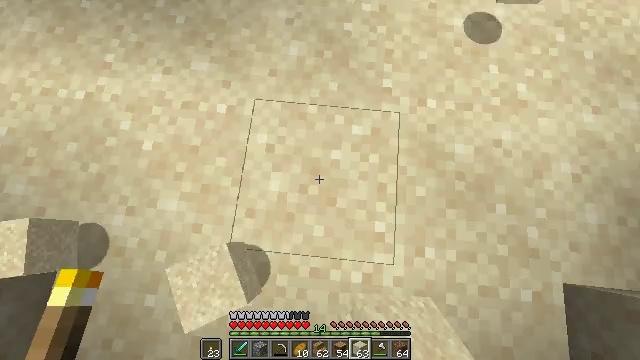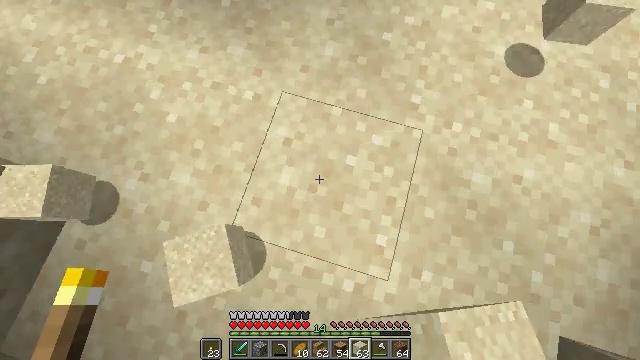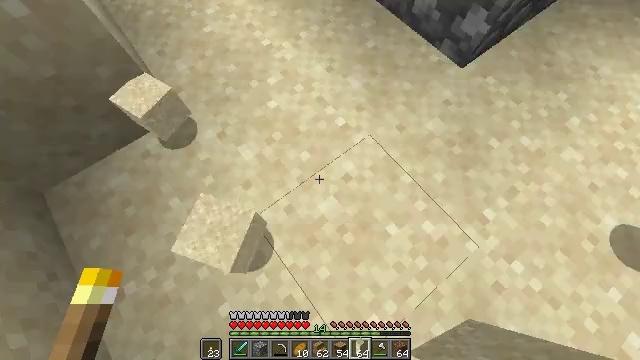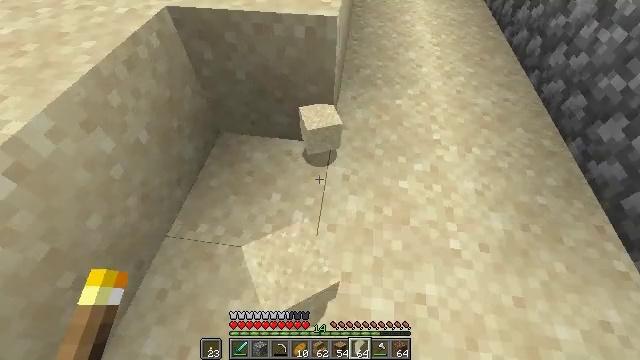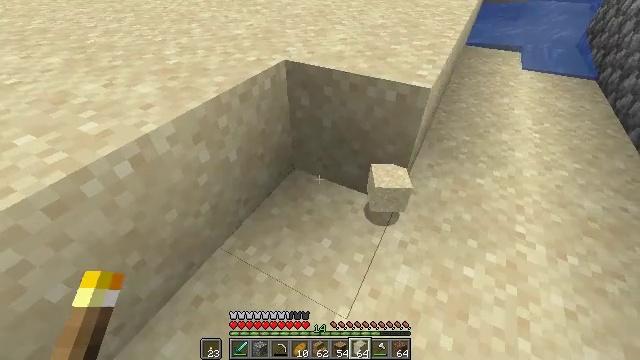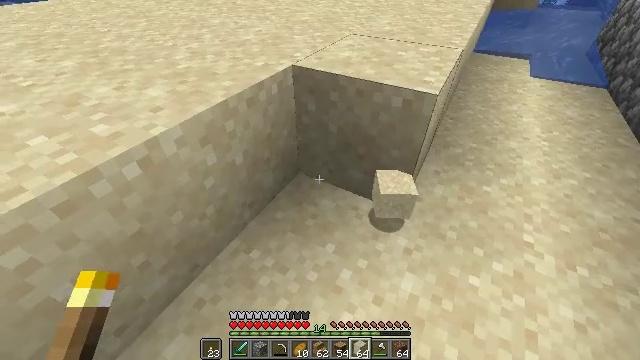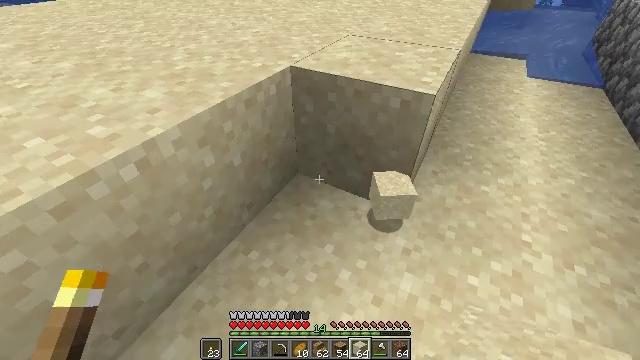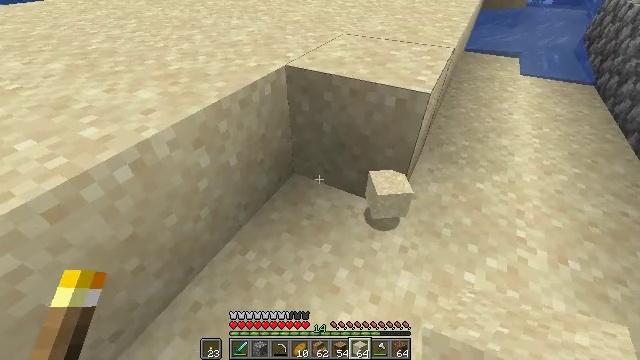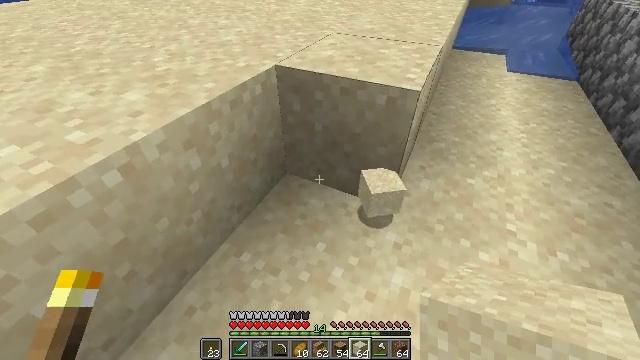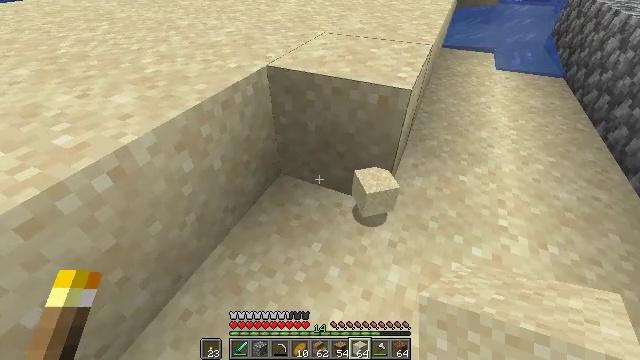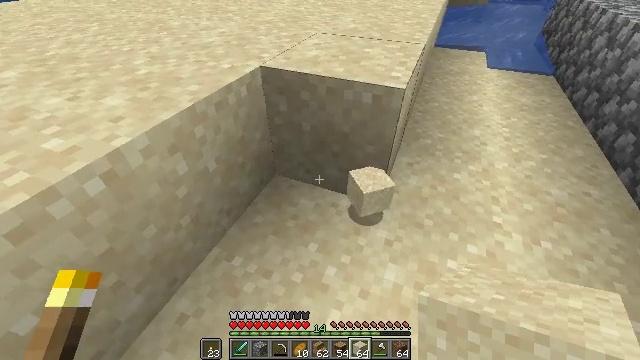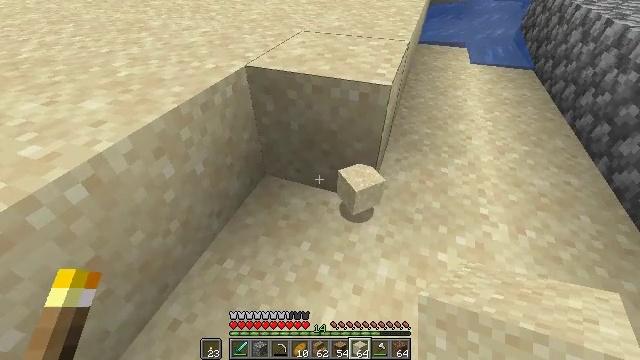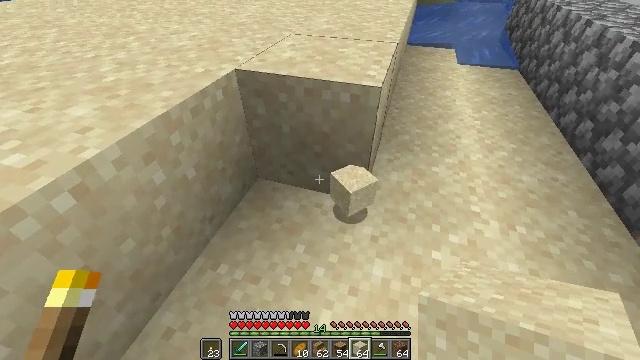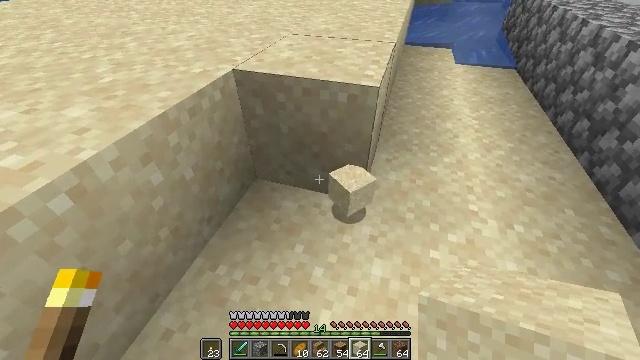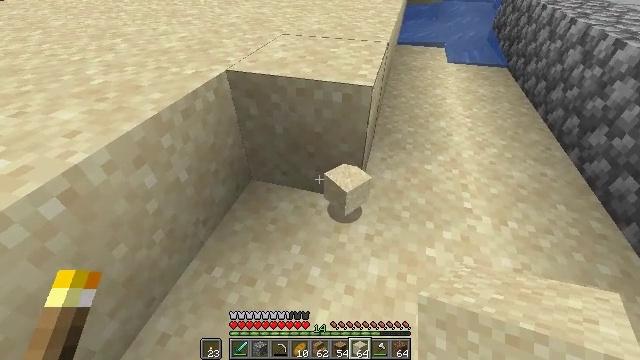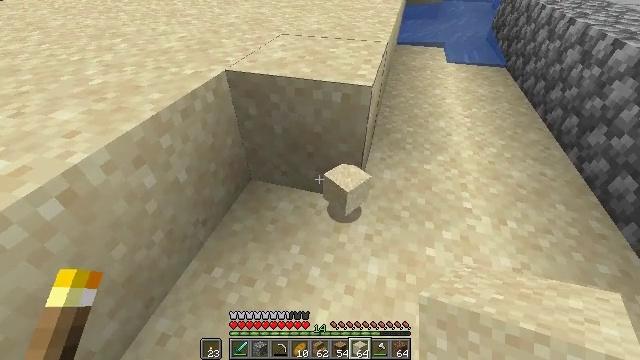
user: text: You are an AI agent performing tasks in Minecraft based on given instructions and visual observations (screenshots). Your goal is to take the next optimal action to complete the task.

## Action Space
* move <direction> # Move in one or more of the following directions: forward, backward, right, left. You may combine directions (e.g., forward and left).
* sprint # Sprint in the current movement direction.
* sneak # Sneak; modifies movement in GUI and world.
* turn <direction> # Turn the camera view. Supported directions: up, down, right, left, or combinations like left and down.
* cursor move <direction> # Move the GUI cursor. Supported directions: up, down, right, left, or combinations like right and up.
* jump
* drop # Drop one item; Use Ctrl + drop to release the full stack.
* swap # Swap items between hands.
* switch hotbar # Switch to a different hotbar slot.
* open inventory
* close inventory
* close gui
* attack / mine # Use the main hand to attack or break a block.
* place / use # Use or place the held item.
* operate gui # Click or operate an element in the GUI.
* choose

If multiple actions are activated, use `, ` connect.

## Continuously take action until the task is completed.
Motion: motion action
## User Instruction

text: Drop sand.
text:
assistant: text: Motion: turn left
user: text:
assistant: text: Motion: turn left and up
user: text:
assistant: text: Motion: turn left and up
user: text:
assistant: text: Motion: turn left and up
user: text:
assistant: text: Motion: turn left and up
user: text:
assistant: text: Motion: no_op
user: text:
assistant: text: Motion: turn right
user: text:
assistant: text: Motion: turn right
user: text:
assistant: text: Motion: turn right
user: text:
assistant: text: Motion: turn right
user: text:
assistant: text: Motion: turn right
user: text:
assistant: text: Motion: turn right
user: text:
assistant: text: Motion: no_op
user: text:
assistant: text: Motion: turn right
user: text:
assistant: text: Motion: no_op
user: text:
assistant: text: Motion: no_op
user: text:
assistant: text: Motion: no_op
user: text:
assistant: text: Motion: no_op
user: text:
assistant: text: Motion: no_op
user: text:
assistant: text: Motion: no_op
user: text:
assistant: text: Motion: no_op
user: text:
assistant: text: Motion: open inventory
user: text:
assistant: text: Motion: open inventory
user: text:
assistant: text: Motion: open inventory
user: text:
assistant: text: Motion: open inventory
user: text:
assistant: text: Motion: no_op
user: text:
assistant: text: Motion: cursor move right and down
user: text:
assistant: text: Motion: cursor move right and down
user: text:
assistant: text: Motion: cursor move right
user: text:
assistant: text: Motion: no_op